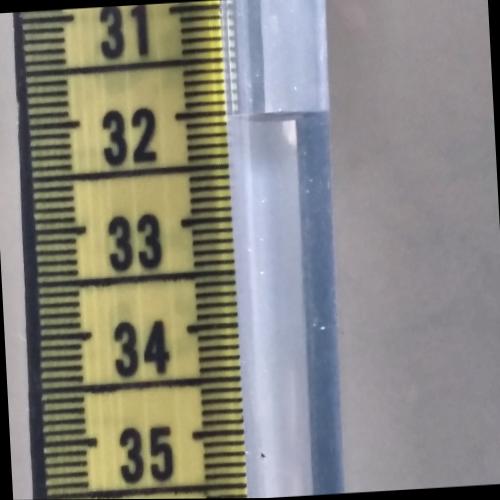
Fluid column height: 32.0 cm